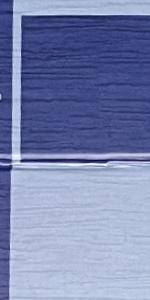
Label: Empty